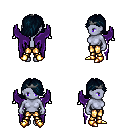
a pixel art fantasy rpg character, female body template, dark elf, purple skin, purple wings, gold greaves, raven swoop hairstyle, iron tiara, gold boots, four views (front, back, left, right), 2x2 character sprite sheet, small pixel art, hard edges, no anti-aliasing